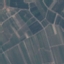
Label: PermanentCrop